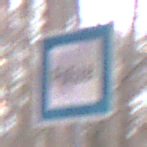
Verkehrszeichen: Polizei
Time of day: Midday
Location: Outdoor (Nature)
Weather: Overcast
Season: Autumn
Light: Natural